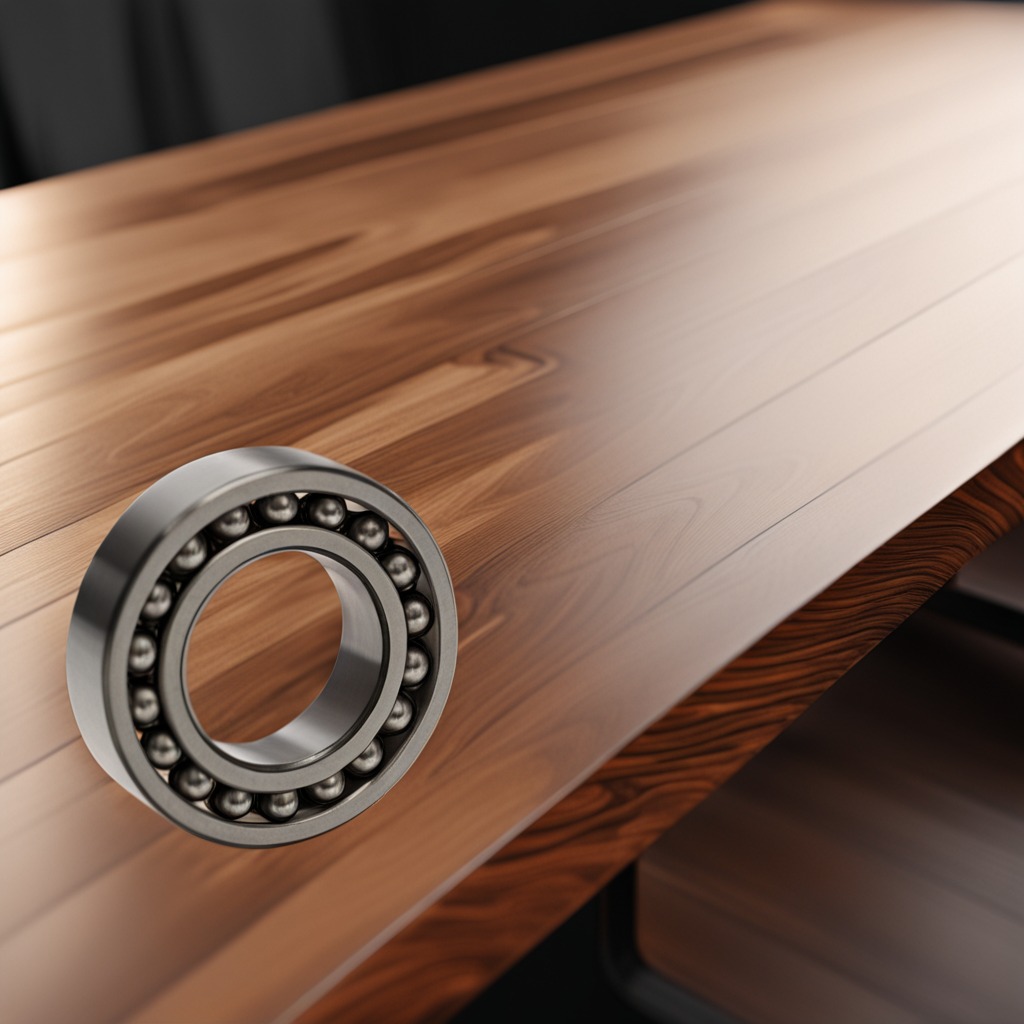
A metal ball bearing is lying on a wooden table in a carpentry studio.